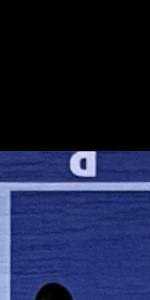
Label: Empty